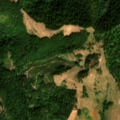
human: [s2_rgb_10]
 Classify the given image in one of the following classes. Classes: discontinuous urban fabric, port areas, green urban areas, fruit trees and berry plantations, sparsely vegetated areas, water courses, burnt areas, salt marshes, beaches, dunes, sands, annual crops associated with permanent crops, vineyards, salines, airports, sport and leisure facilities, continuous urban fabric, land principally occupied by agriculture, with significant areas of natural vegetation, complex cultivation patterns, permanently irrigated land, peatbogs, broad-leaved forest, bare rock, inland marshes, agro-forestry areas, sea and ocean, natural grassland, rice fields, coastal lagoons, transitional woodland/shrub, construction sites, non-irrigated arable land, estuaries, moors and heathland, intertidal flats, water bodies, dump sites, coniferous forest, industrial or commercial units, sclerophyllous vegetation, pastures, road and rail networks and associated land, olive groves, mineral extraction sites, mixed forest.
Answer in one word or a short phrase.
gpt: land principally occupied by agriculture, with significant areas of natural vegetation, broad-leaved forest, natural grassland